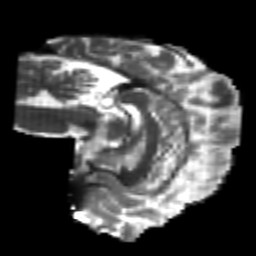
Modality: T2w
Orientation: sagittal
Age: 24
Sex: female
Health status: healthy
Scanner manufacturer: philips
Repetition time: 7.382 s
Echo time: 0.08599 s